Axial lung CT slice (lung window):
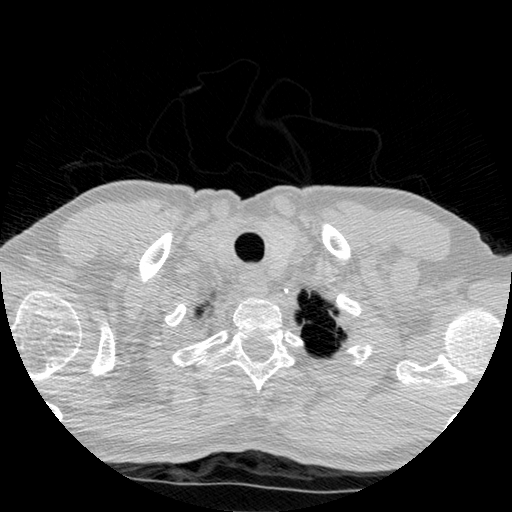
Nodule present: no